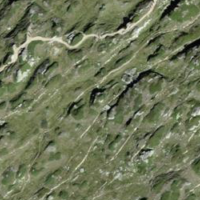
EUNIS habitat code: 26
Species observed at this site:
Crocus vernus